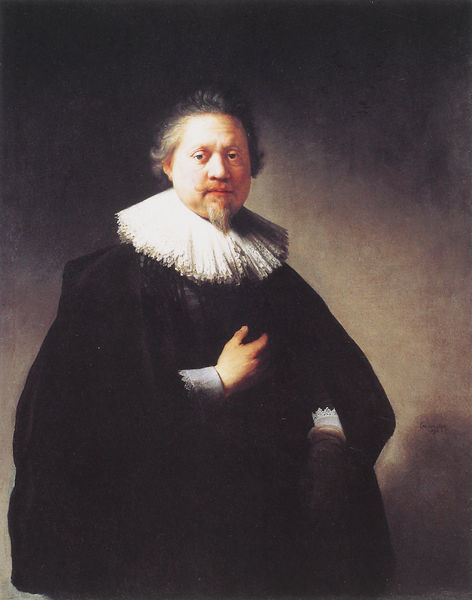
Titel: Mann mit Spitzbart
Künstler: Harmensz van Rijn Rembrandt
Institution: New York, The Metropolitan Museum of  Art
Schlagwörter: gemälde, hand, kopf, mann, schatten, umhang, weiß, braun, frisur, grau, hell, licht, mund, nase, ohr, schwarz, stirn, bart, augen, gesicht, kragen, spitze, bildnis, halskrause, niederlande, portrait, porträt, auge, haare, halbfigur, mantel, kaufmann, en face, lippen, ohren, oberkörper, velasquez, spanisch, steht, scharz, bürger, manschette, manschetten, spitzbart, ehre, spitzenkragen, holländisch, amsterdam, schwwarz, ratsherr, van meer, golden eeuw, porträtmann